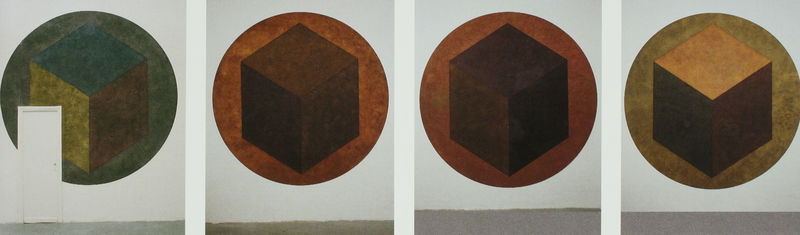
Titel: Installation Ugo Ferranti, Rom - Cubes within a circle
Künstler: Sol Lewitt
Schlagwörter: dunkel, weiß, grün, braun, grau, hell, schwarz, tür, wand, kreis, rund, farbig, schrift, perspektive, aufsicht, vier, kreise, würfel, geometrisch, sol, lewitt, kuben, installation, steigerung, kubus, ineinander, isometrie, kantenansicht